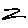
Label: zigzag